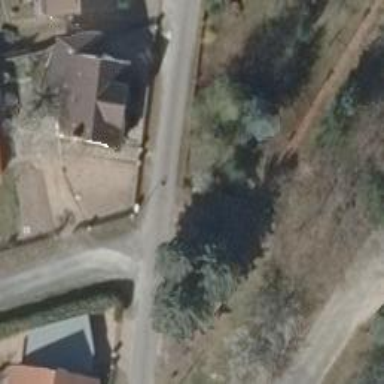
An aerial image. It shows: Asphalt road in residential area.